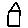
Label: house